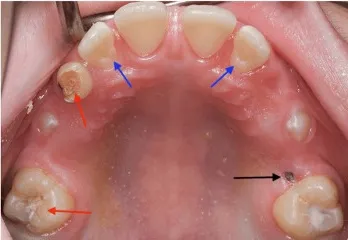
Intraoral clinical photos before treatment. B) Intraoral clinical photo of the maxillary arch.
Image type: medical_photograph (oral_photograph)